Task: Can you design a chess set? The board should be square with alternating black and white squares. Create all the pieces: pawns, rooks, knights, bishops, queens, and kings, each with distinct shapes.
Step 753:
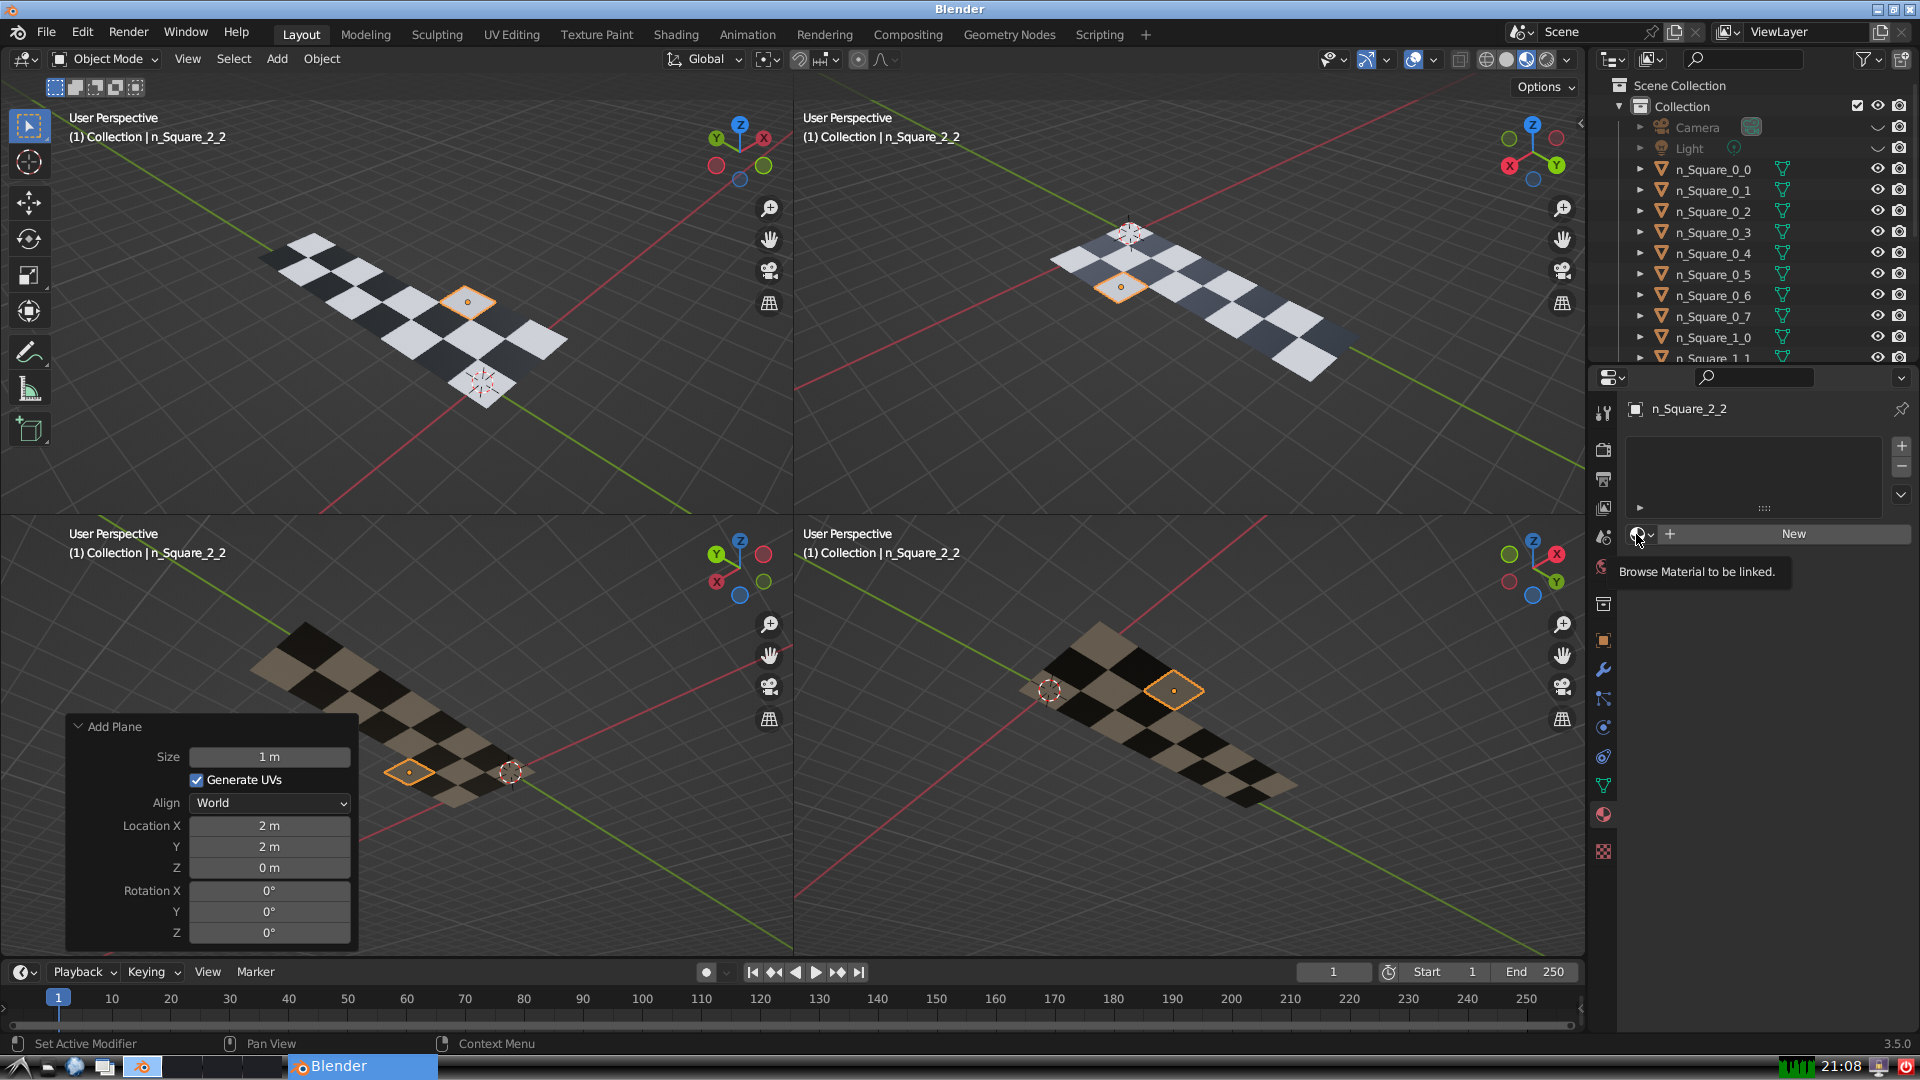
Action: click: no